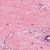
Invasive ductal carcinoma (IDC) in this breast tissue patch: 0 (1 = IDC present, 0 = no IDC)